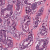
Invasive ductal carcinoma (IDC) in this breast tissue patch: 1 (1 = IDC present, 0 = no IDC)